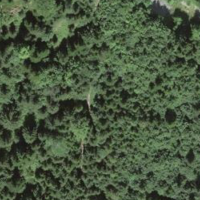
EUNIS habitat code: 43
Species observed at this site:
Lysimachia nemorum
Anoplotrupes stercorosus
Hoplia argentea